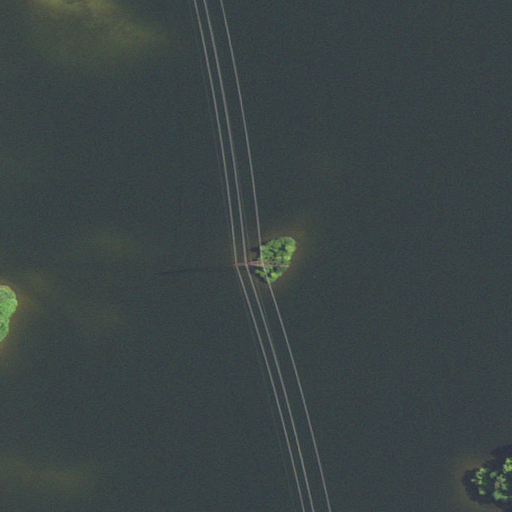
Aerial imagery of island in Virginia named Toms Island containing open water, grassland, open development, mixed forest, and medium intensity development